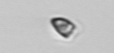
Label: Pyramimonas